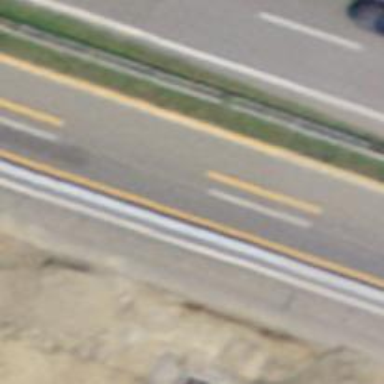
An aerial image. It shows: Asphalt motorway.